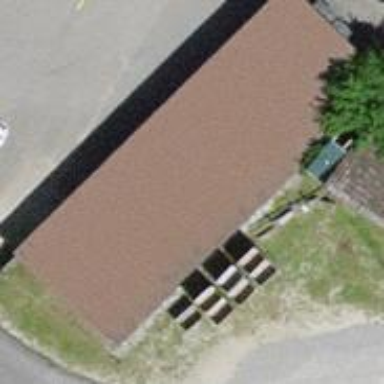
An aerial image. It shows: Garage.